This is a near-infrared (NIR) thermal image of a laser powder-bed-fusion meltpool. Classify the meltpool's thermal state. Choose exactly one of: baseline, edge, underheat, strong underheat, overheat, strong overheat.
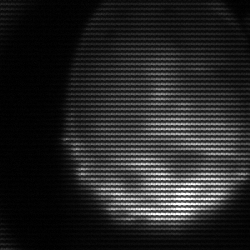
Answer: edge